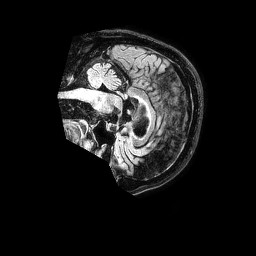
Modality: FLAIR
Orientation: sagittal
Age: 79
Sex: male
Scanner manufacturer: philips
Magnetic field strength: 1.5 T
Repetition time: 4.8 s
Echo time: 0.3 s